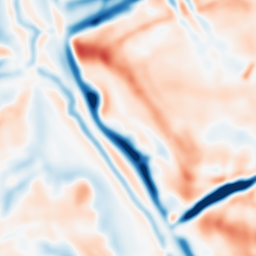
Category: multiscale
Decomposition family: dog
Decomposition parameters: sigma_low: 3
sigma_high: 10
Upsampling method: cubic_mitchell
Upsampling parameters: scale: 2
Upsampling scale: 2